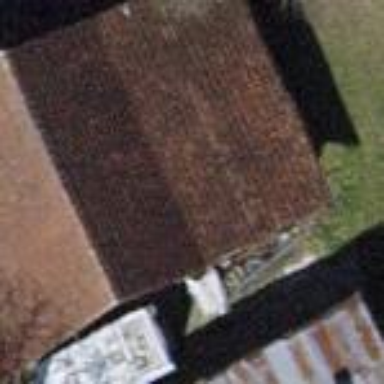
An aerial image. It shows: Shed.